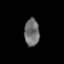
Tissue: prostate
Cell type: T cells
Senescence score: 0.3257
Nuclear area (px): 399
Mean DAPI intensity: 111.476